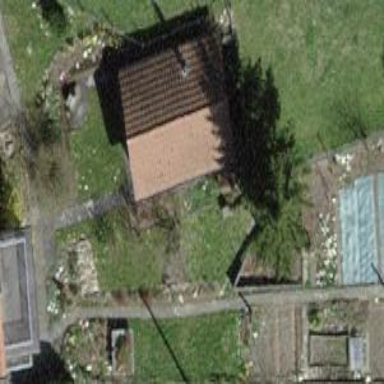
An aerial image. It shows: Building with tile roof.